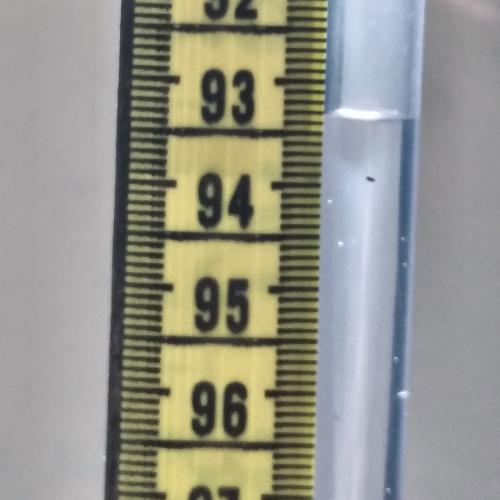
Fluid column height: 93.3 cm